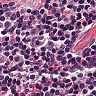
Metastatic tissue present: no